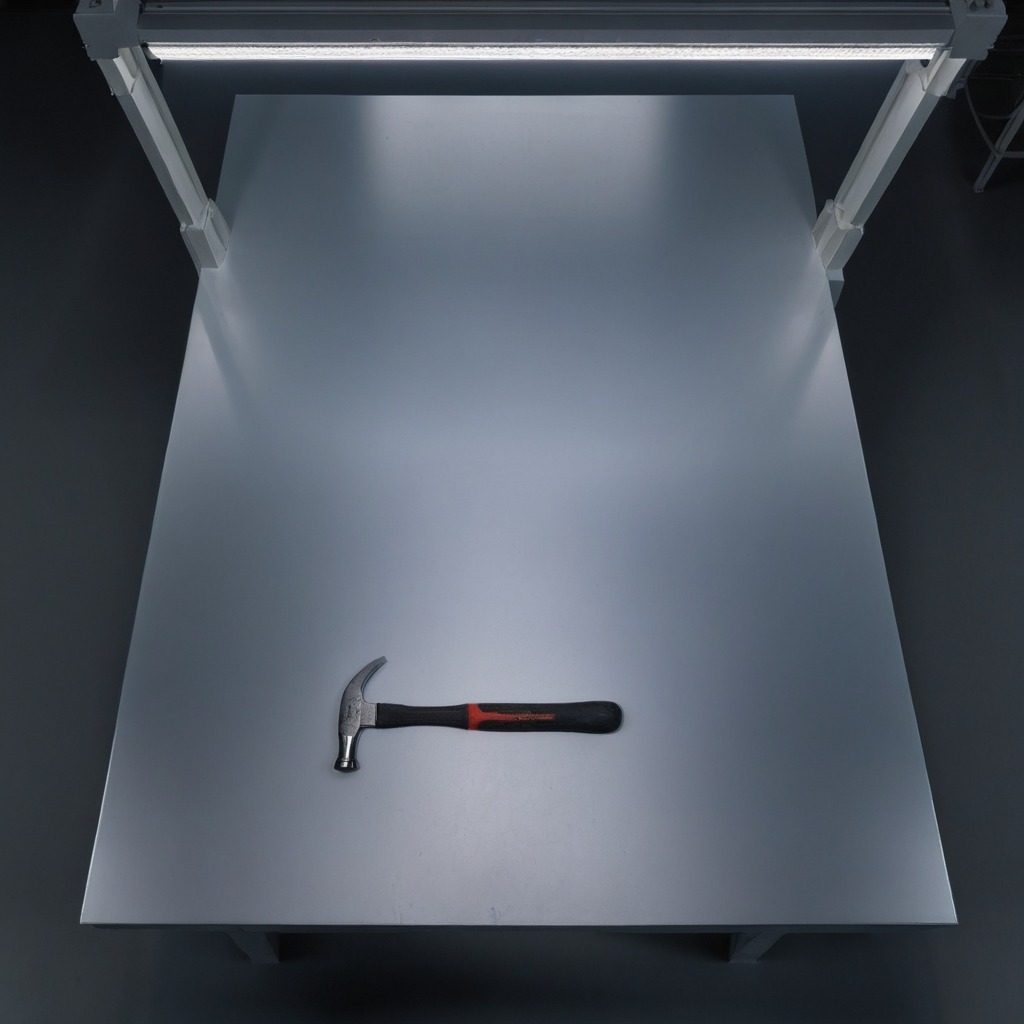
A hammer is lying on the tabletop.